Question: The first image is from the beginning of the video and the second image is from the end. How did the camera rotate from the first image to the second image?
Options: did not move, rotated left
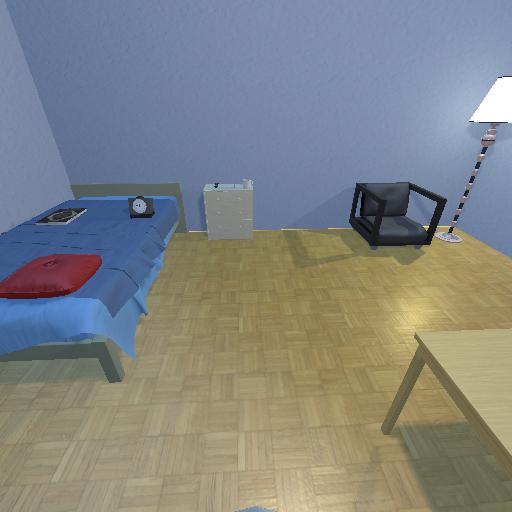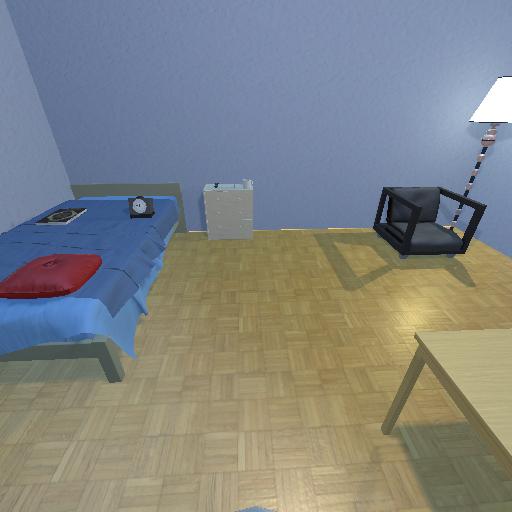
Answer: did not move